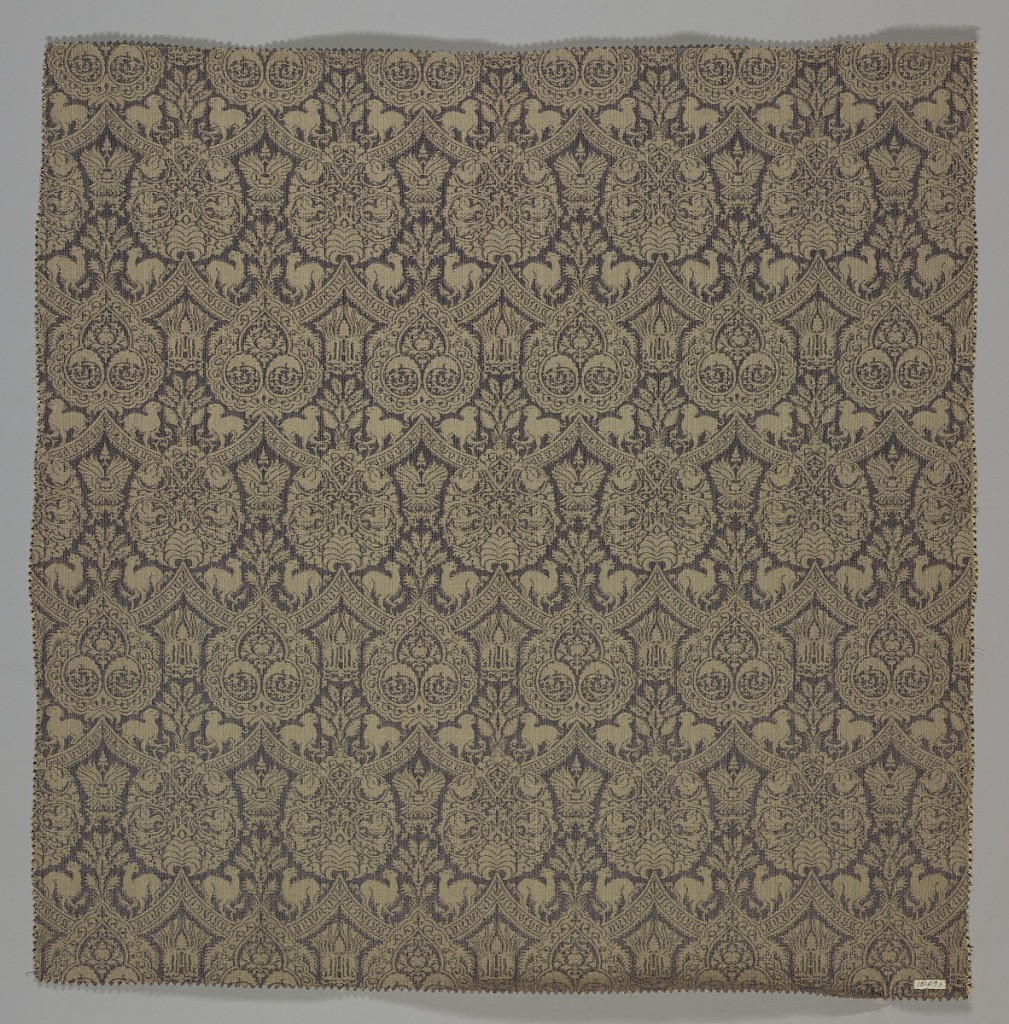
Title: Textile
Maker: Cheney Brothers, South Manchester, Connecticut, USA
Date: ca. 1915
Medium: silk Technique: compound satin weave
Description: Reproduction textile inspired in a part by a Lucchese design in the Cooper Union Museum collection. A closely spaced, small-scale design has lobed trefoils, roundels filled with confronted and addorsed birds and palmettes, bands of mock Kufic inscriptions and sacred symbols including the lamb.